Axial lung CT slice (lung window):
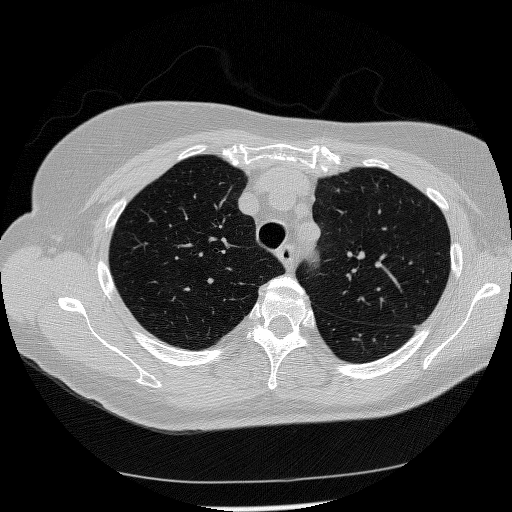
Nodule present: no